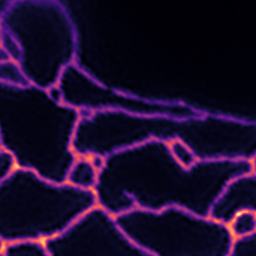
Label: Super-resolution ER image